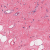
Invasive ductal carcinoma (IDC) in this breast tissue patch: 0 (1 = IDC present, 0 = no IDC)